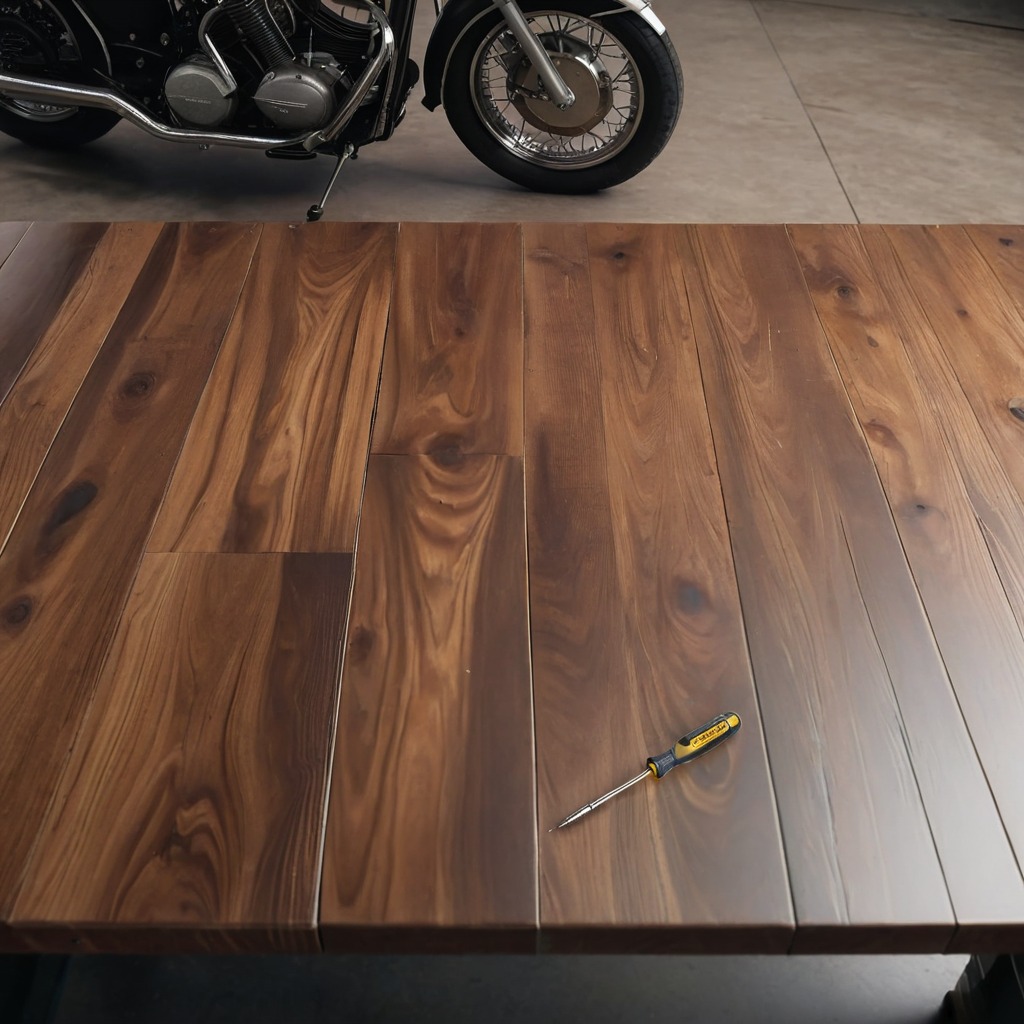
A screwdriver is lying on the wooden table in a vintage motorcycle garage.